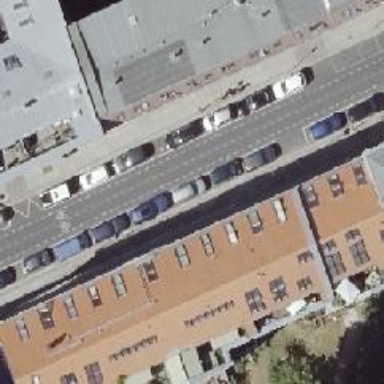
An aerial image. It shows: Asphalt parking lane with lane markings.